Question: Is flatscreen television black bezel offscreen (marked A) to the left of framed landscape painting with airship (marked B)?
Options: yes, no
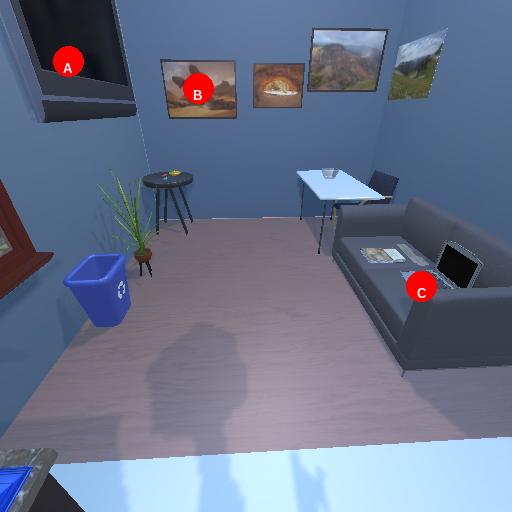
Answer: yes